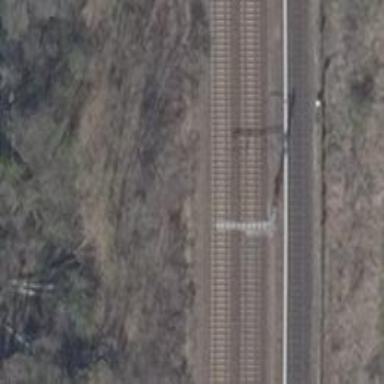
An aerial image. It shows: Railway milestone with catenary mast.